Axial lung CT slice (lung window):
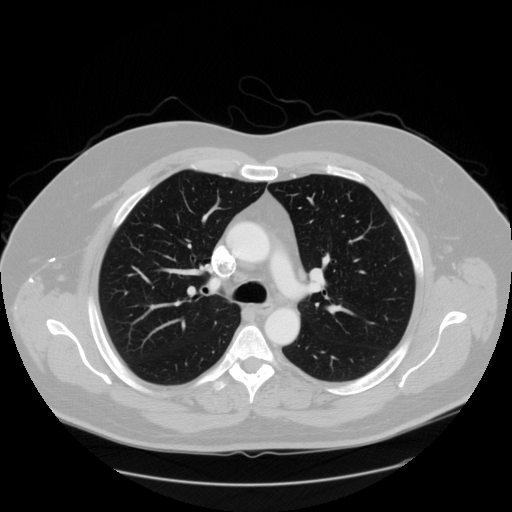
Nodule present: no